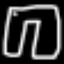
Label: pants